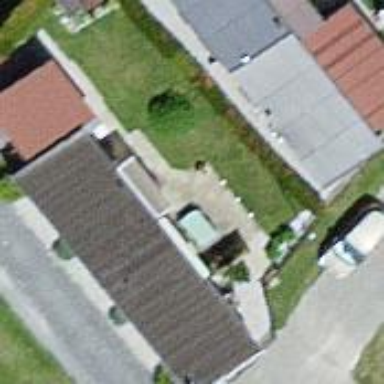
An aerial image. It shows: Simple and straightforward house.